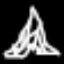
Label: The Eiffel Tower